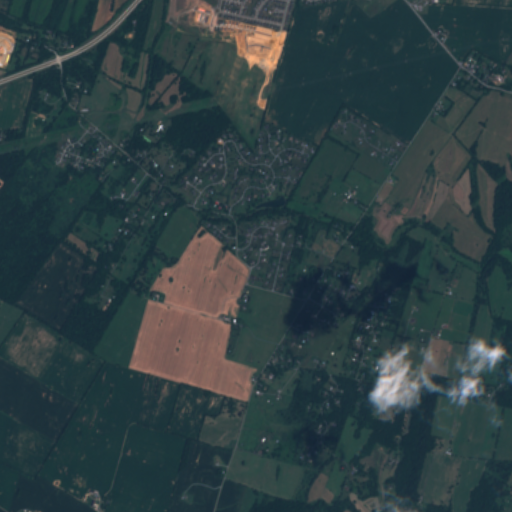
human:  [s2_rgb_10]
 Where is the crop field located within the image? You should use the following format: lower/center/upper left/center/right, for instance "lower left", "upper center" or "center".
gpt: The crop field is located in the lower right of the image.
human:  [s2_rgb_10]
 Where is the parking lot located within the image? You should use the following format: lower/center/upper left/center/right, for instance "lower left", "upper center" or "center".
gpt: The parking lot is located in the upper right of the image.
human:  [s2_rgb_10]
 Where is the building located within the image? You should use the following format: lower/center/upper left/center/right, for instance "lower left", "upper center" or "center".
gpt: The building is located in the upper right of the image.
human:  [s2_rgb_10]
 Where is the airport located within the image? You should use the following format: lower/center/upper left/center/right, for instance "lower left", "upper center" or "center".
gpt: There is no airport in the image.